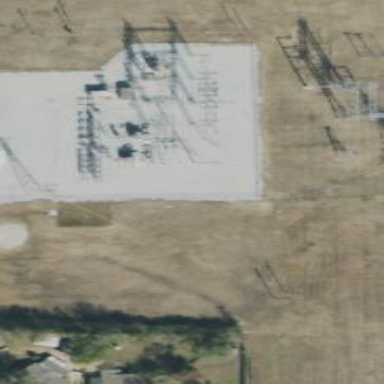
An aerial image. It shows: Outdoor substation at the transmission level.